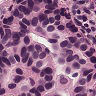
Metastatic tissue present: yes